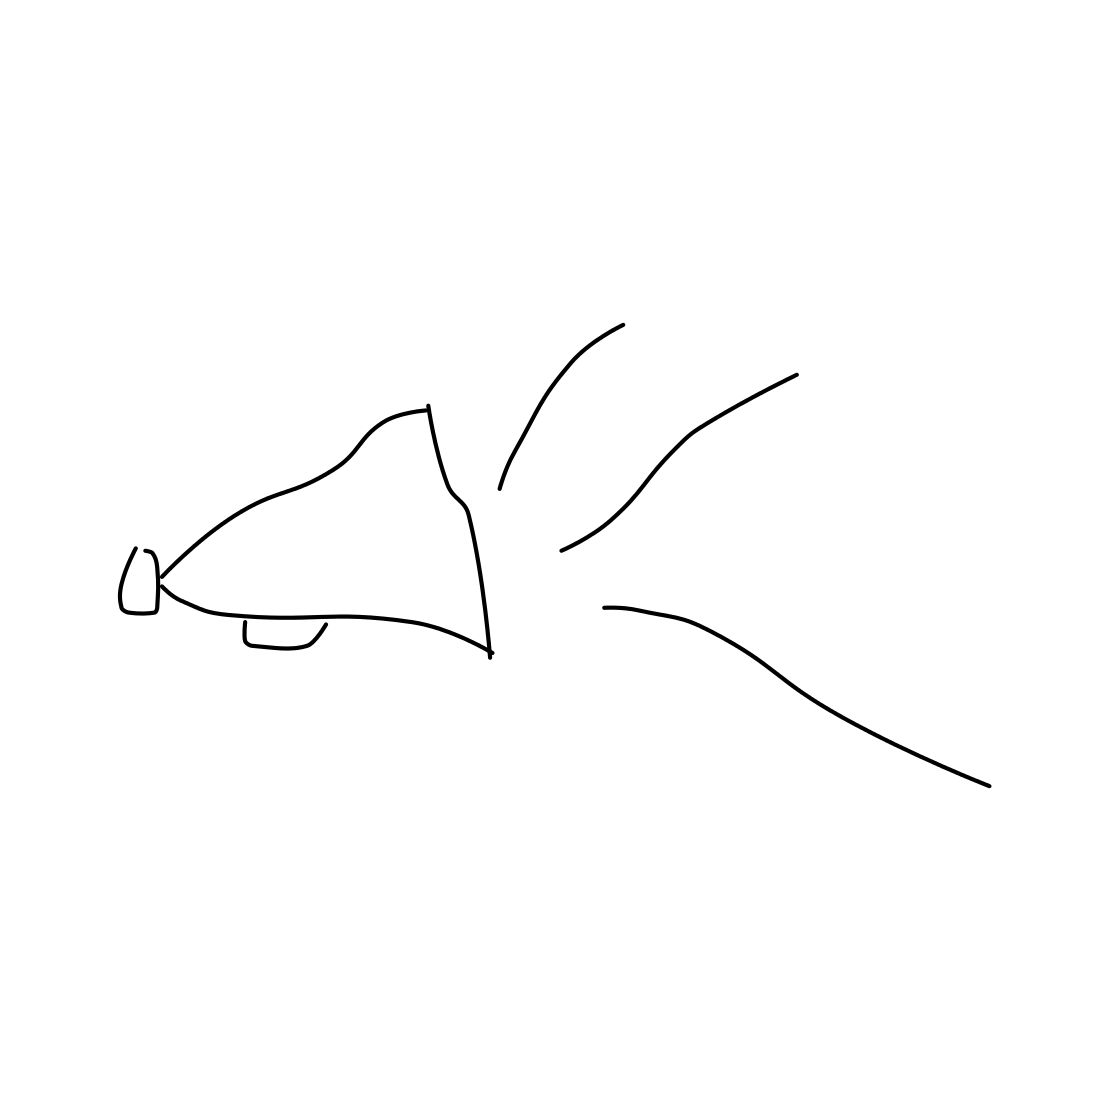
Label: megaphone